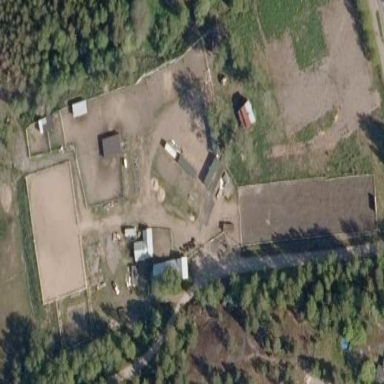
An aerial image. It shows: Farmyard used for horse riding and leisure land.